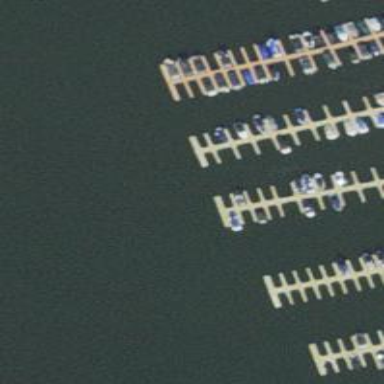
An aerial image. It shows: Man-made pier.